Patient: sex M, age 65
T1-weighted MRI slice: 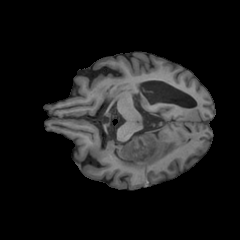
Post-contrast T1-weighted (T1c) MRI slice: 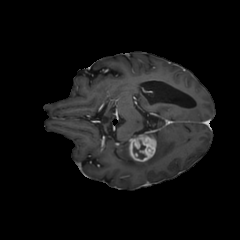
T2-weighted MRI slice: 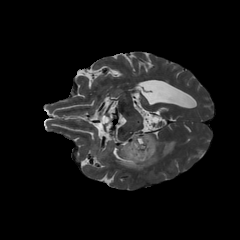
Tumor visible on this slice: yes
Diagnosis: Glioblastoma, IDH-wildtype
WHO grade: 4